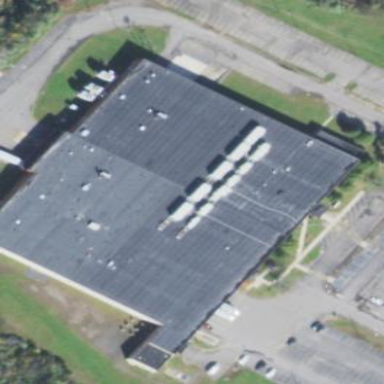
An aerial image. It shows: Industrial building.